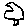
Label: bird